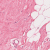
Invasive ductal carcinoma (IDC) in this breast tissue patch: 0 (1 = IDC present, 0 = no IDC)